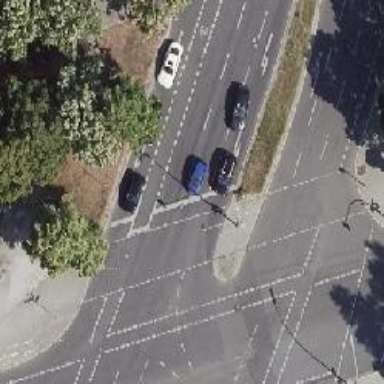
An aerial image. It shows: Road with traffic signals.